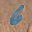
Label: 6